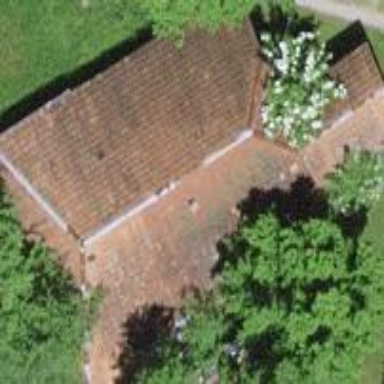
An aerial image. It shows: Barn.